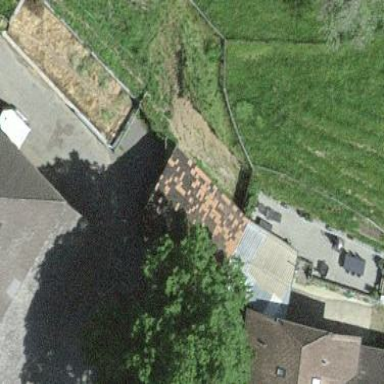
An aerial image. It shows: Barn.